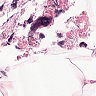
Metastatic tissue present: no